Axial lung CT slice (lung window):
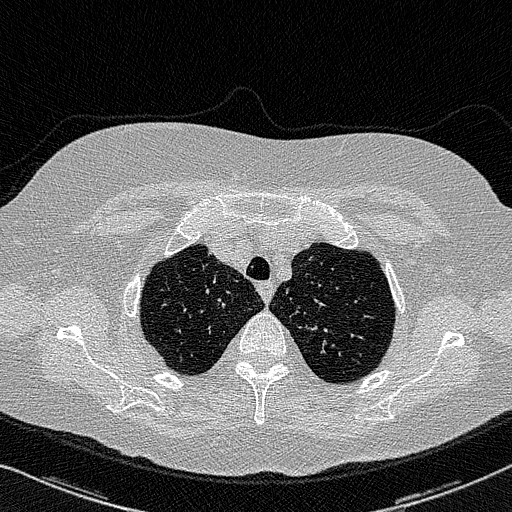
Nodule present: no